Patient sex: M
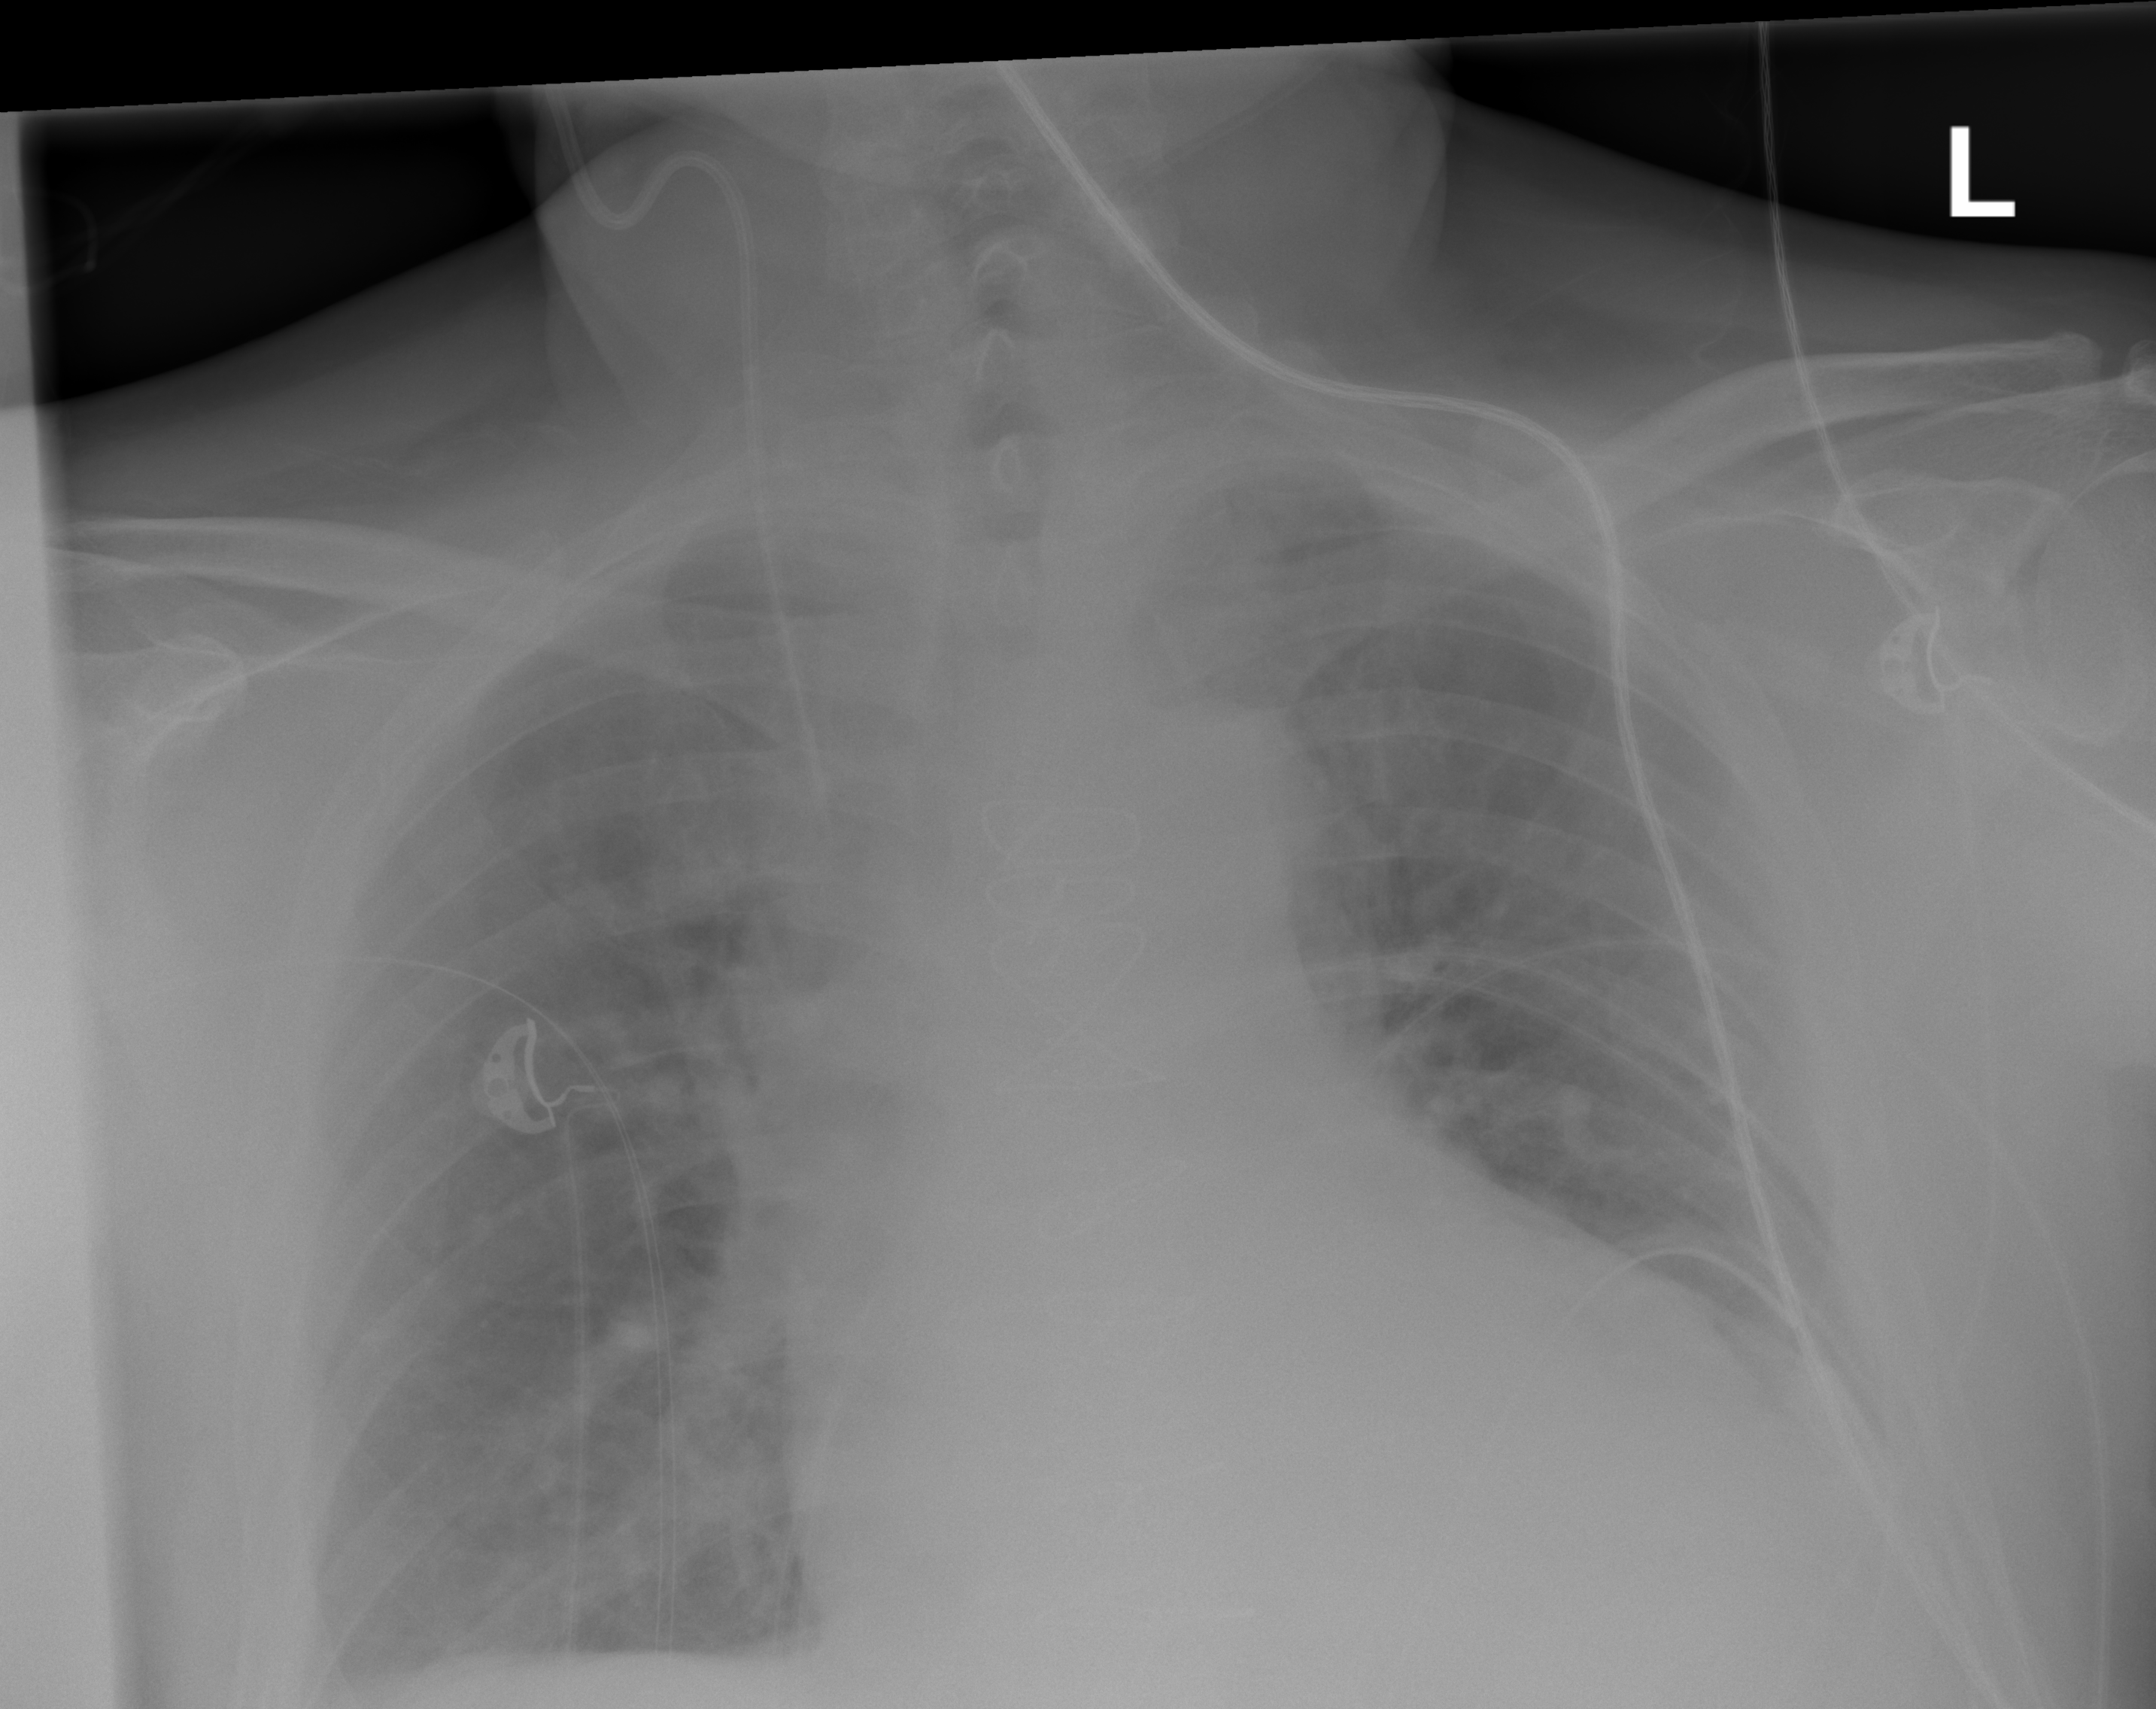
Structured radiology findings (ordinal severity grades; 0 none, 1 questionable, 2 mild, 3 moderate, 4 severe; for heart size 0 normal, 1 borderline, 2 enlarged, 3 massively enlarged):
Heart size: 2
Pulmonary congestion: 0
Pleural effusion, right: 0
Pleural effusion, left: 1
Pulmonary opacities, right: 0
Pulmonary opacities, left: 0
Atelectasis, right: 0
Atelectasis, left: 0